Field crop: tomato
Growth stage: 2
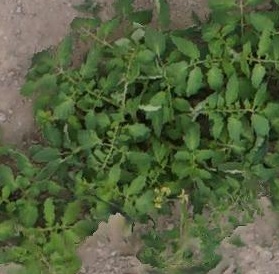
Species: tomato